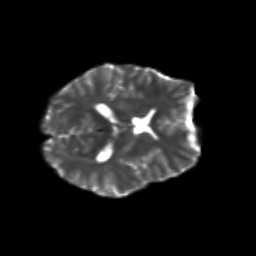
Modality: T2w
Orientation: axial
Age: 20
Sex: male
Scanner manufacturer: siemens
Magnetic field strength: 3 T
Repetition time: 3.5 s
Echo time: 0.104 s